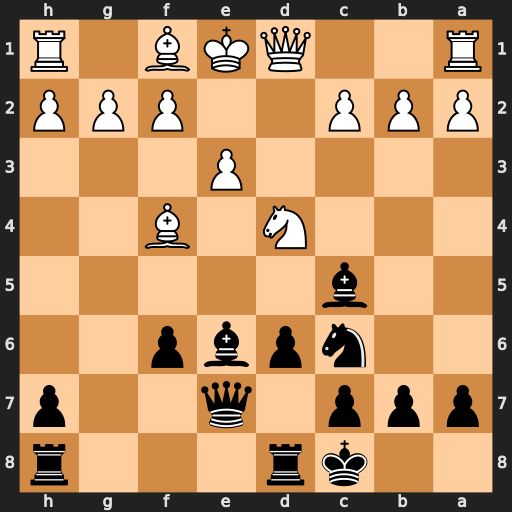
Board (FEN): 2kr3r/ppp1q2p/2npbp2/2b5/3N1B2/4P3/PPP2PPP/R2QKB1R
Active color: b
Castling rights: KQ
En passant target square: -
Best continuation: Bxd4 exd4 Bg4+ Be2 Nxd4